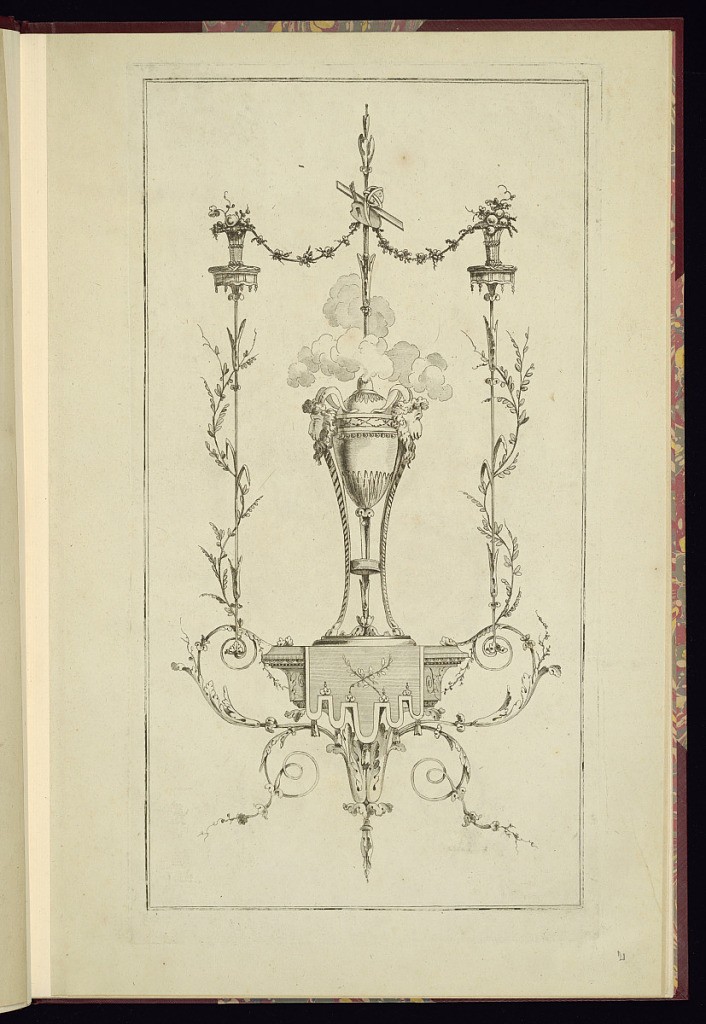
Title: Arabesque Design
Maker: Michel, French, active 18th century
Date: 1780-1784
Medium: Etching on laid paper
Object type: Print
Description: Arabesque design with a tripod incense burner in the center. The incense burner has goat head pulls. The tripod is elevated on a platform. At the top of the arabesque, there is a globe and a painter's palette with brushes. The arabesque also features baskets of fruits, garlands of flowers, thin reeds, and twisting vine. The plate is not signed or numbered.